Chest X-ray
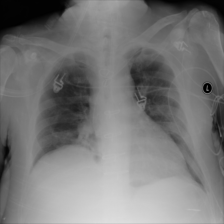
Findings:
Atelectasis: negative
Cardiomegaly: negative
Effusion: negative
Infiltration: positive
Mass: negative
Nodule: negative
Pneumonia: negative
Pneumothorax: negative
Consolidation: negative
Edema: negative
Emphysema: negative
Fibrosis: negative
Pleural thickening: negative
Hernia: negative